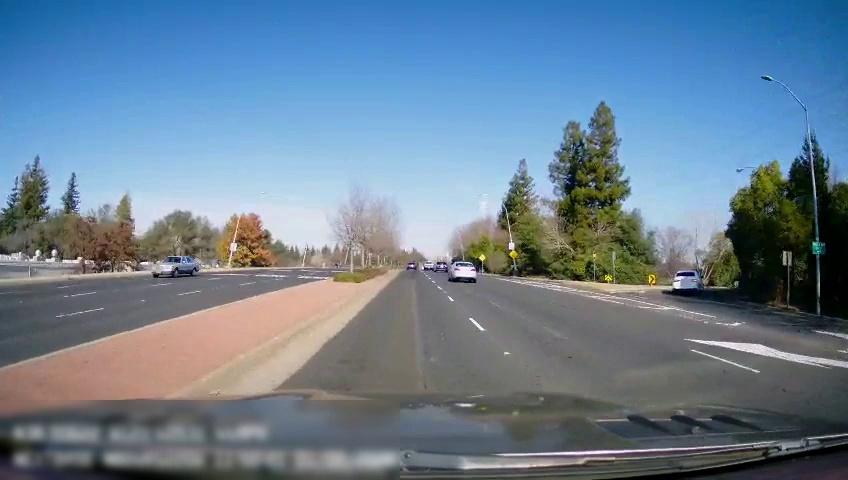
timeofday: Day
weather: Sunny
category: Drivable Space
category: Drivable Space
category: Vehicles | Car
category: Vehicles | SUV
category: Vehicles | Car
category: Vehicles | Car
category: Vehicles | Truck
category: Lanes | Current Lane
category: Lanes | Alternate Lane
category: Lanes | Opposite Lane
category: Lanes | Opposite Lane
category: Lanes | Alternate Lane
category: Lanes | Alternate Lane
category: Lanes | Opposite Lane
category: Traffic | Signs
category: Traffic | Signs